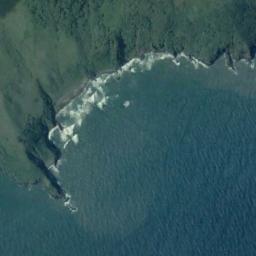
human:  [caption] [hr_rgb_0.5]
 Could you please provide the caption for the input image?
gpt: There is a clear coastline between the grass and the seawater .

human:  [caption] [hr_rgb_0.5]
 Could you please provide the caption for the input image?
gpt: The waves were blowing by the beach .

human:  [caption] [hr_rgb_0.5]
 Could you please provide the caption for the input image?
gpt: Green water and green land by the beach .

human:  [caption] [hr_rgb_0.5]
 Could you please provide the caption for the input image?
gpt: The type of beach is rocky coast and the beach has a headland, And dense green plants are on the beach .

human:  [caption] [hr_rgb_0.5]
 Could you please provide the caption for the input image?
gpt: The grass is beside the beach .